Aerial crown-view tile of a tropical tree (Barro Colorado Island, Panama), acquired 20250818:
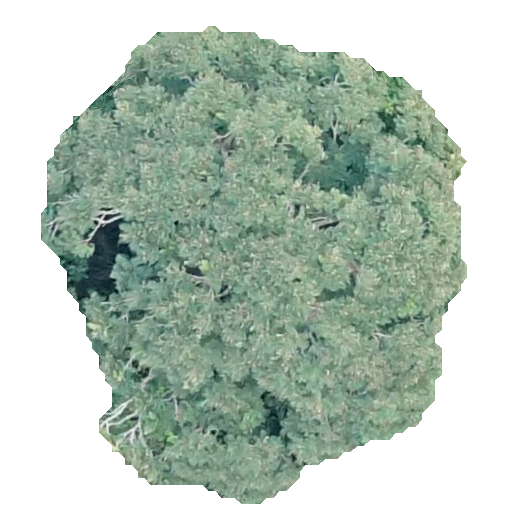
Species: Jacaranda copaia
GBIF accepted scientific name: Jacaranda copaia
Crown area: 215.675 m²